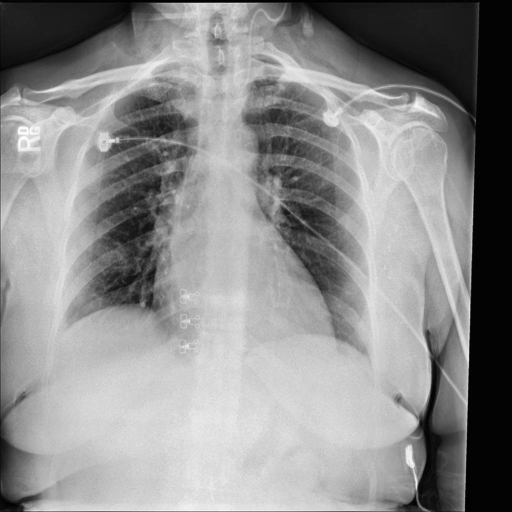
Finding: NORMAL